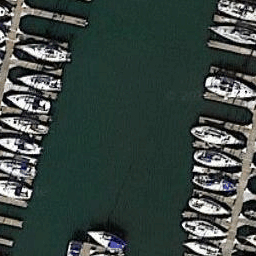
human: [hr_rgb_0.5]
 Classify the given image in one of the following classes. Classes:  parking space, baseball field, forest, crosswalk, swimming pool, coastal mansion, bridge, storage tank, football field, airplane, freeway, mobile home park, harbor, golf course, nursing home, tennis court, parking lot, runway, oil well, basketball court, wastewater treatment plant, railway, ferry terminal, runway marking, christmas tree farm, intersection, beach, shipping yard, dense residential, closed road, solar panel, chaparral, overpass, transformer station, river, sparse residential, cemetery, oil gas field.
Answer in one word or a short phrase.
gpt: harbor